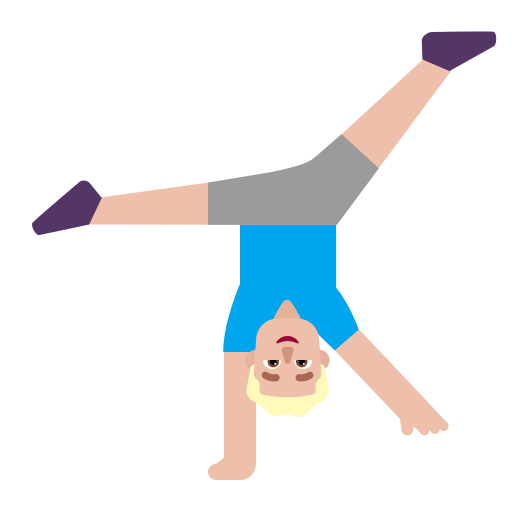
man cartwheeling flat  light